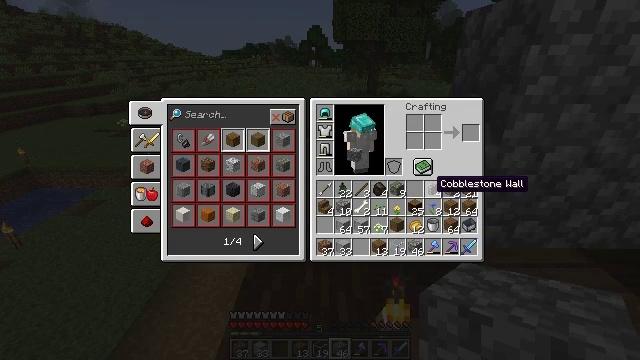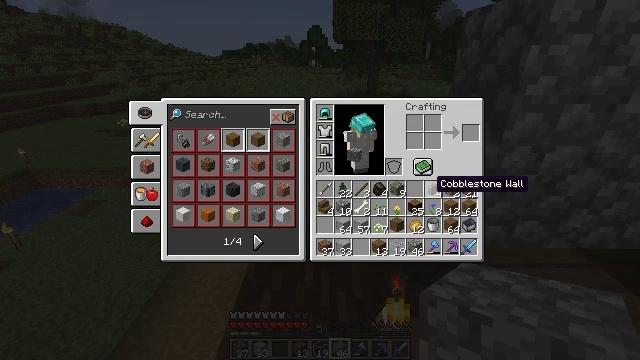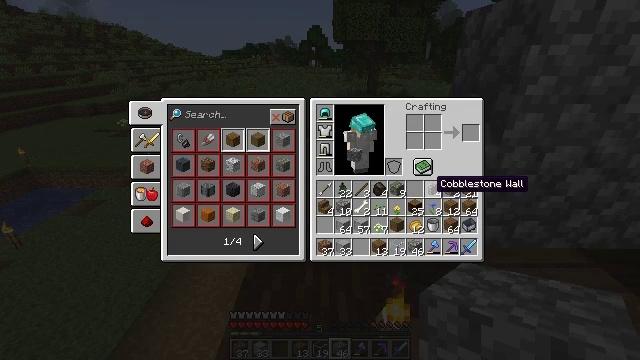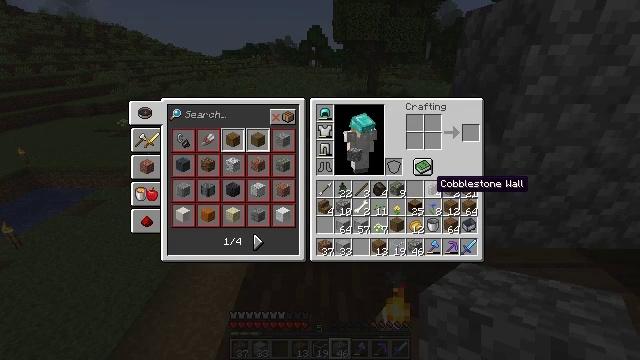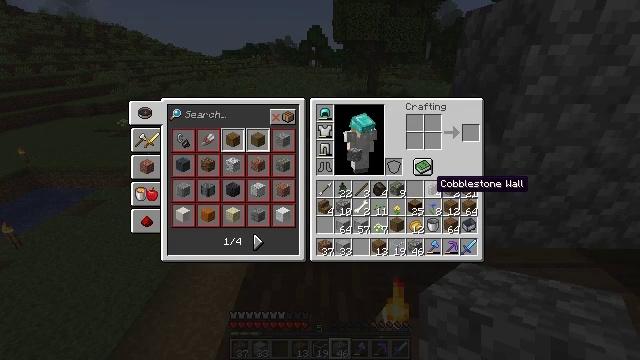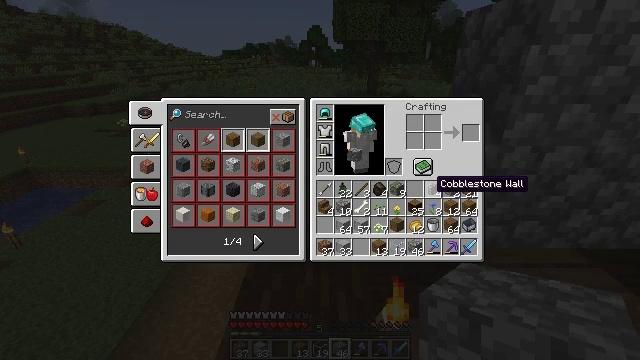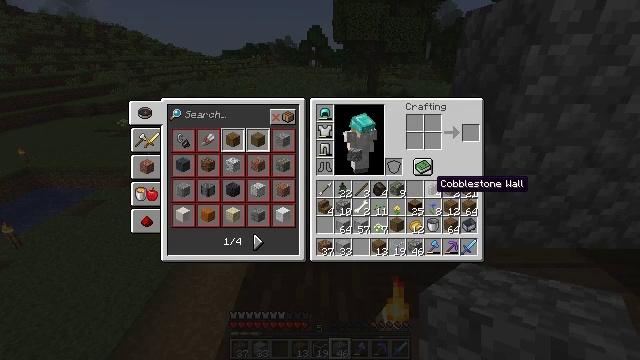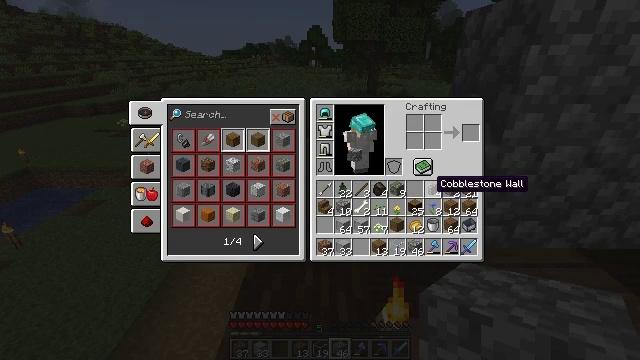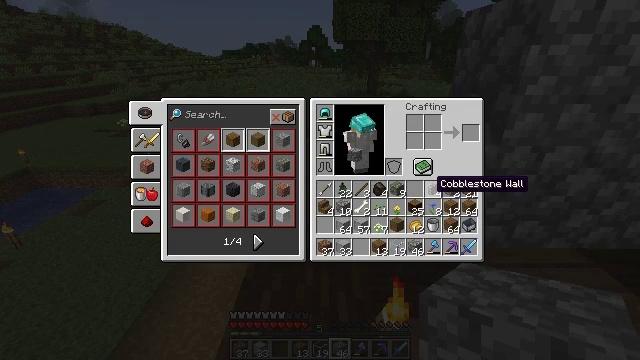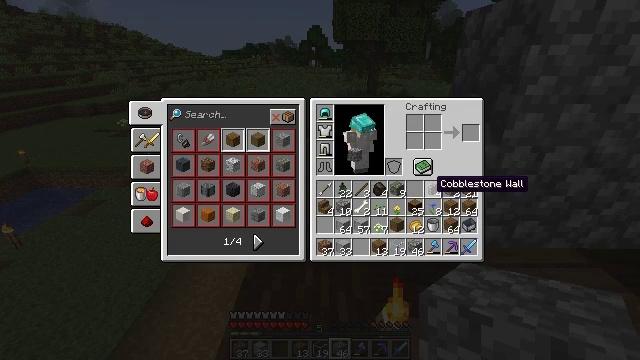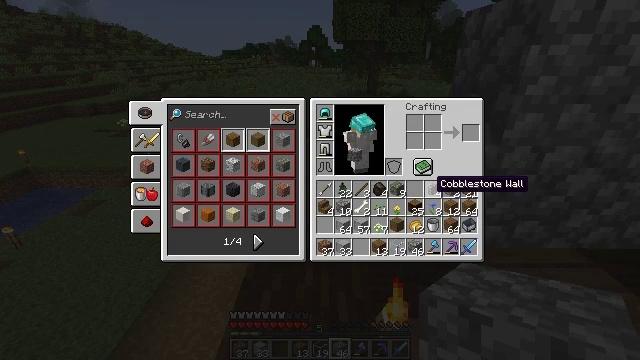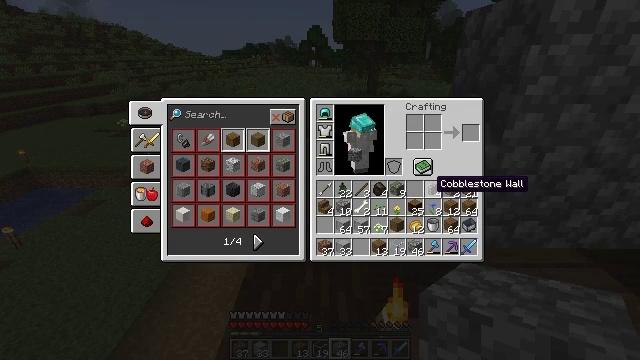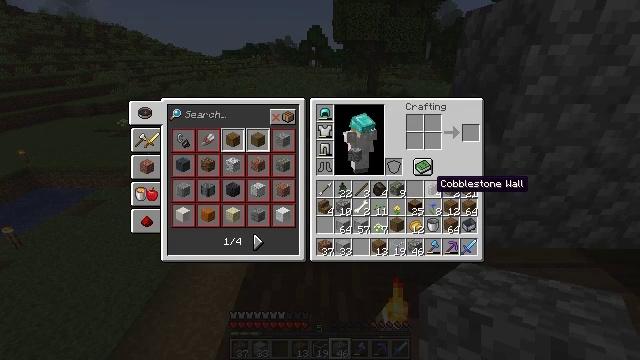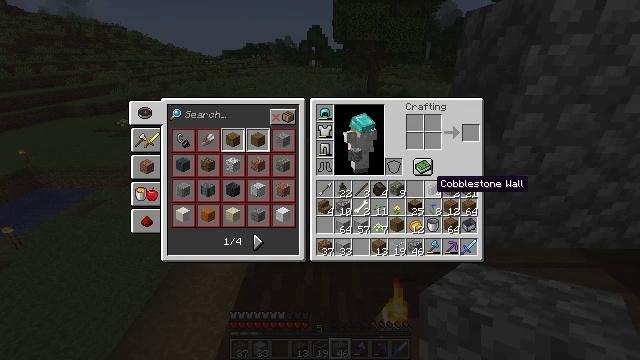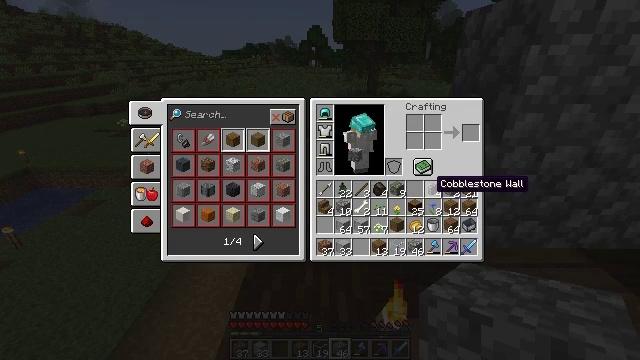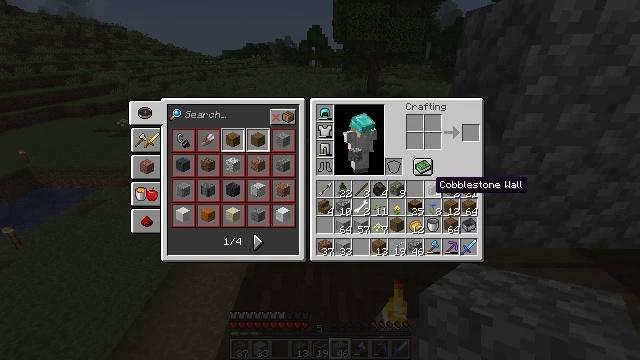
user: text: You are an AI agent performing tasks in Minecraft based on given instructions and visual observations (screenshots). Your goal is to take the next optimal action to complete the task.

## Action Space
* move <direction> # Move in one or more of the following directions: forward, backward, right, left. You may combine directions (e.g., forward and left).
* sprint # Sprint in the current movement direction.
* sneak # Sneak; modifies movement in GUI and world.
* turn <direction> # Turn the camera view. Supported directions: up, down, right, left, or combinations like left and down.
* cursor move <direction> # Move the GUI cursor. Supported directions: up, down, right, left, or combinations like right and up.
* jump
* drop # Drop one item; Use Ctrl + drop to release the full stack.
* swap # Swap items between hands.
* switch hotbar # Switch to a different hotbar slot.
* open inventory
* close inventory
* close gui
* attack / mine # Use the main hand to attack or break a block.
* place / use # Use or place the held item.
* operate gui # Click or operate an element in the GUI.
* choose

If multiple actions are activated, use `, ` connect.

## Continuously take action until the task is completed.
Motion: motion action
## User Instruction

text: Form cobblestone stairs by placing cobblestone in the crafting grid.
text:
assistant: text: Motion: no_op
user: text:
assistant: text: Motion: no_op
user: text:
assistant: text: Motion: no_op
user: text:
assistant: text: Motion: no_op
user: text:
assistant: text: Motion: no_op
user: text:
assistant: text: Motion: no_op
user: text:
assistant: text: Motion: no_op
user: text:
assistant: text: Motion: no_op
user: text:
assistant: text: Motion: no_op
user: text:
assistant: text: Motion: no_op
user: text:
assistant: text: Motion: no_op
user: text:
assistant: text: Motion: no_op
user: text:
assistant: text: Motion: no_op
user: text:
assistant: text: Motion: no_op
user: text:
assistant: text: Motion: no_op
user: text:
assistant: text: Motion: no_op
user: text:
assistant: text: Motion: turn down
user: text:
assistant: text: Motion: turn left and down
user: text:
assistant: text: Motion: turn left and down
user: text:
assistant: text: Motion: no_op
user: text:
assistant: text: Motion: no_op
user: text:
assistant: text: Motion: no_op
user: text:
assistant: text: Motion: no_op
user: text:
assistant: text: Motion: turn left
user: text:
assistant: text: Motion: no_op
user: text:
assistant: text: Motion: no_op
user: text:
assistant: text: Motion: no_op
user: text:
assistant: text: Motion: no_op
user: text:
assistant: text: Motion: no_op
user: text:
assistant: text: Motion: no_op